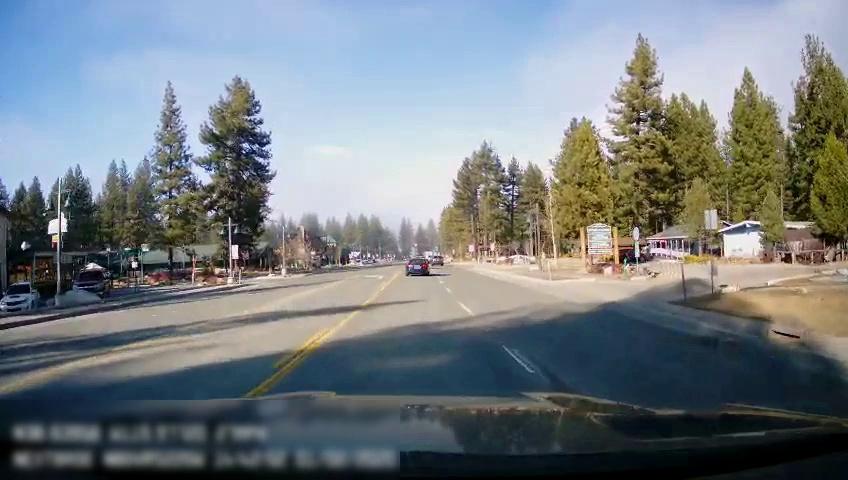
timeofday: Day
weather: Sunny
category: Drivable Space
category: Vehicles | Car
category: Vehicles | Car
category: Vehicles | SUV
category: Vehicles | Car
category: Lanes | Opposite Lane
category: Lanes | Current Lane
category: Lanes | Current Lane